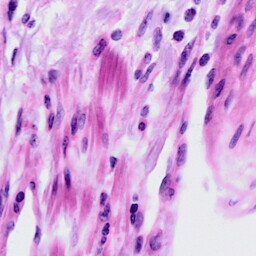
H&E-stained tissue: Cervix